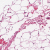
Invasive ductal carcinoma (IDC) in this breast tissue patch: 0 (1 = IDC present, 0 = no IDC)